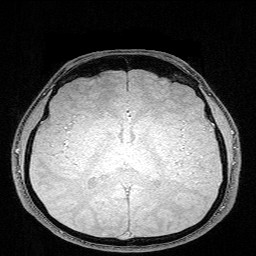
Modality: FLASH
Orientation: coronal
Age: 29
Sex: male